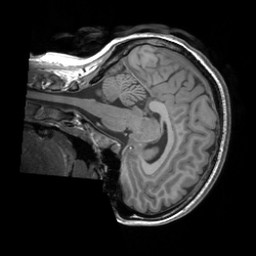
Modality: T1w
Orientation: sagittal
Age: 25
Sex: female
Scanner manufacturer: siemens
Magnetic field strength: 3 T
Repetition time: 1.9 s
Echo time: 0.00252 s